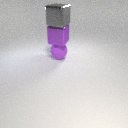
large gray metal cube above large purple metal cube